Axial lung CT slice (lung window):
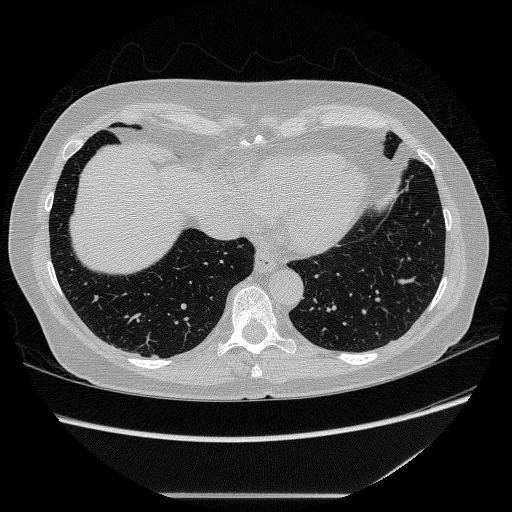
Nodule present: no